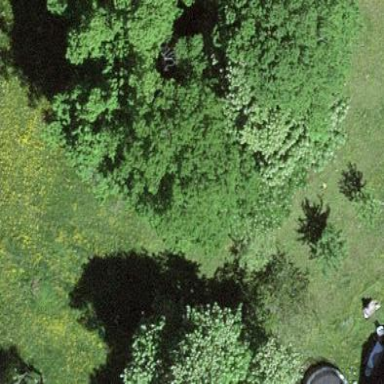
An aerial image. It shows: Forest area.